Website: walmart
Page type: billing-address
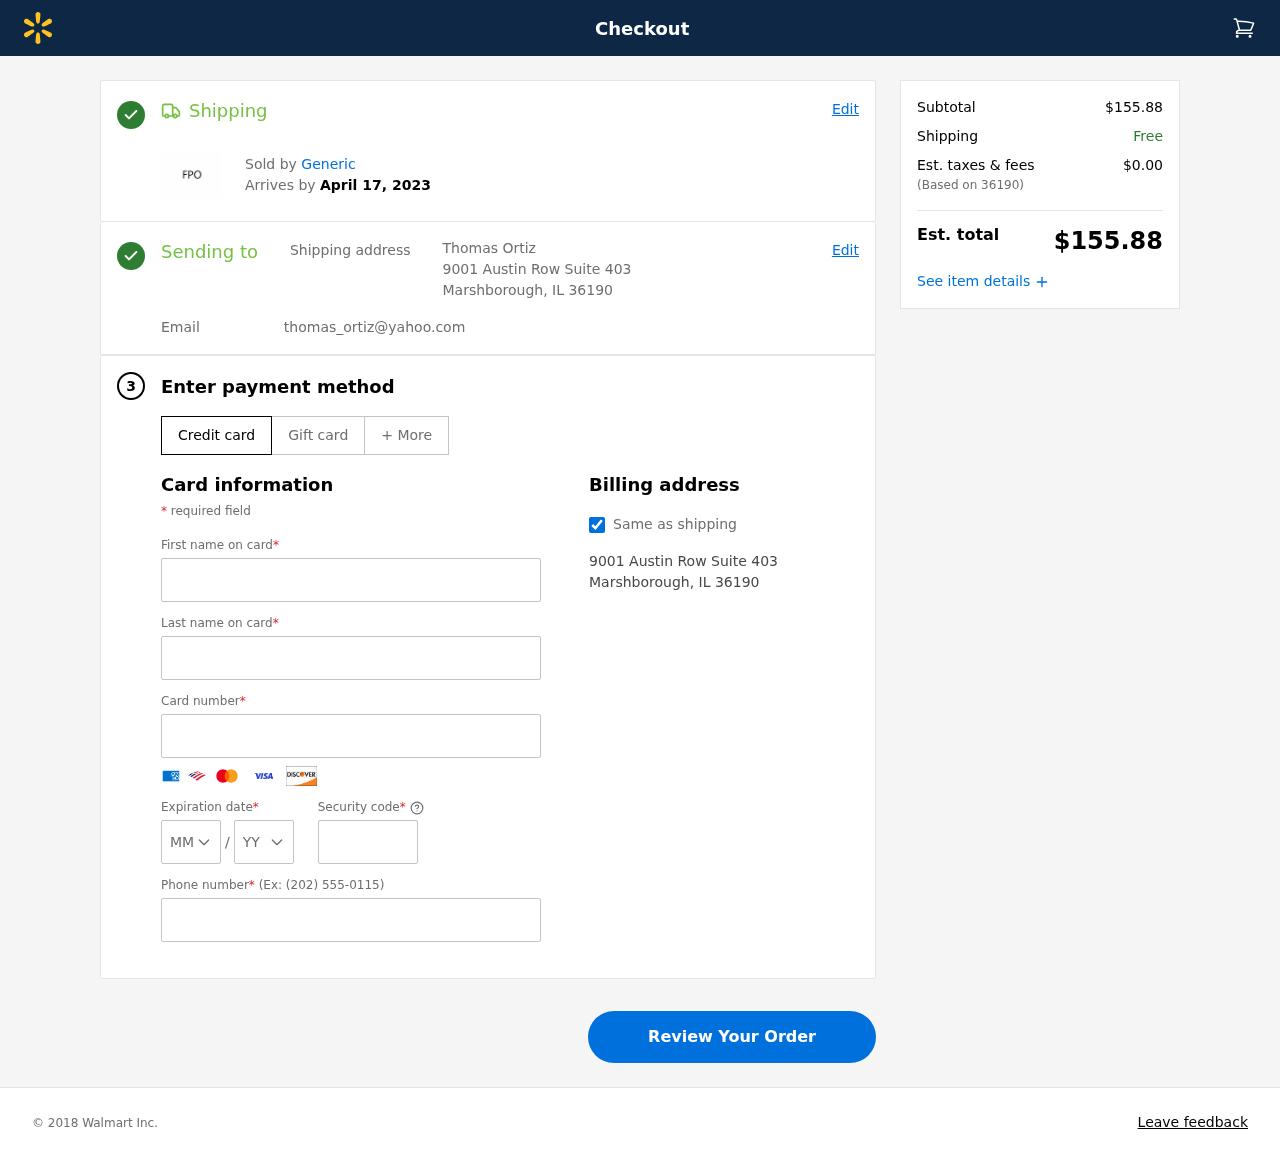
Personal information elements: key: PII_CARD_CVV
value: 813
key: PII_CARD_EXPIRY_MONTH
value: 11
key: PII_CARD_EXPIRY_YEAR
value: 30
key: PII_CARD_NUMBER
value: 6011 3508 8813 9923
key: PII_CITY_STATE_ZIP
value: Marshborough, IL 36190
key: PII_EMAIL
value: thomas_ortiz@yahoo.com
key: PII_FIRSTNAME
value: Thomas
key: PII_FULLNAME
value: Thomas Ortiz
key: PII_LASTNAME
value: Ortiz
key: PII_PHONE
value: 6188963780
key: PII_POSTCODE
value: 36190
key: PII_STREET
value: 9001 Austin Row Suite 403
Product elements: key: PRODUCT1_BRAND
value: Generic
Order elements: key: ORDER_DELIVERY_DATE
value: April 17, 2023
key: ORDER_SUBTOTAL
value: $155.88
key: ORDER_TAX
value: $0.00
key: ORDER_TOTAL
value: $155.88